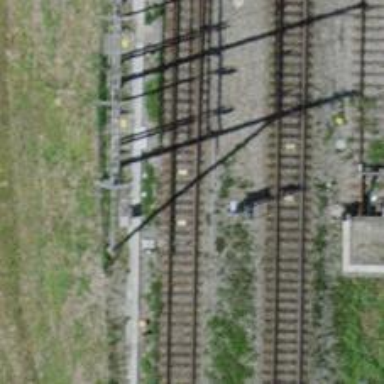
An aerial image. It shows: Railway switch.